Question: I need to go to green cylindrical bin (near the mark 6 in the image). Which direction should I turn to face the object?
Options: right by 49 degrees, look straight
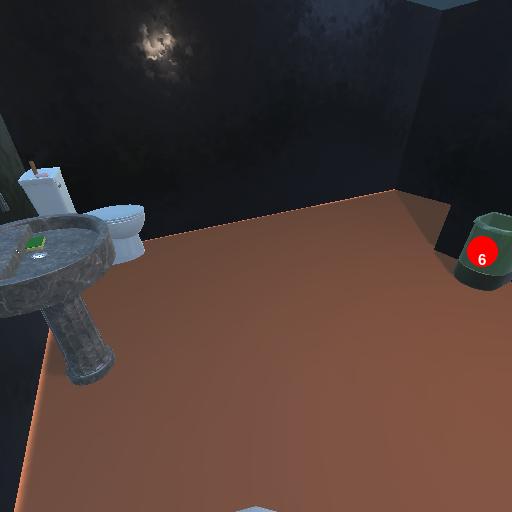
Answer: right by 49 degrees